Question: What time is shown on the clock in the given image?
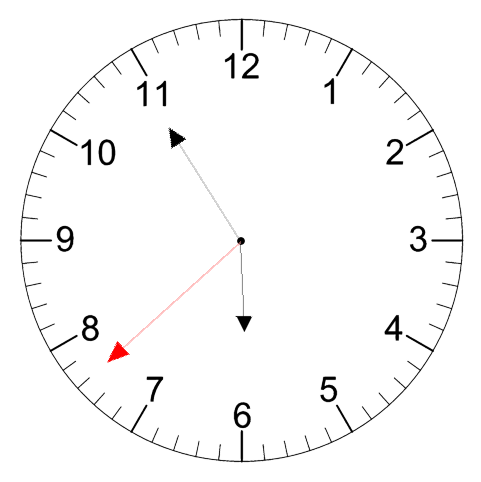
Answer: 05:54:38